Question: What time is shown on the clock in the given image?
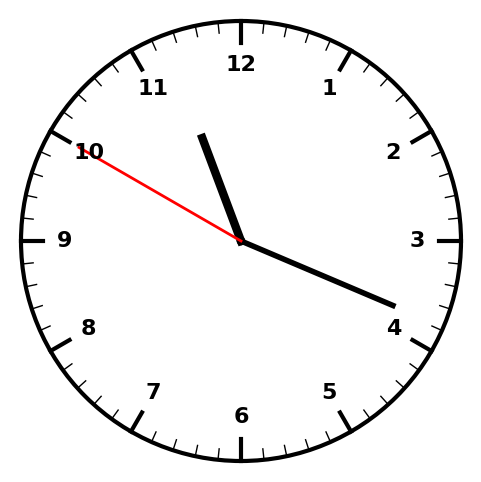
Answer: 11:18:50